Question: I need to calculate the area where two functions overlap. I use normal distributions in this particular simplified example, but I need a more general procedure that adapts to other functions too.
See image below to get an idea of what I mean, where the red area is what I'm after:

This is the MWE I have so far:
'''
import matplotlib.pyplot as plt
import numpy as np
from scipy import stats
# Generate random data uniformly distributed.
a = np.random.normal(1., 0.1, 1000)
b = np.random.normal(1., 0.1, 1000)
# Obtain KDE estimates foe each set of data.
xmin, xmax = -1., 2.
x_pts = np.mgrid[xmin:xmax:1000j]
# Kernels.
ker_a = stats.gaussian_kde(a)
ker_b = stats.gaussian_kde(b)
# KDEs for plotting.
kde_a = np.reshape(ker_a(x_pts).T, x_pts.shape)
kde_b = np.reshape(ker_b(x_pts).T, x_pts.shape)
# Random sample from a KDE distribution.
sample = ker_a.resample(size=1000)
# Compute the points below which to integrate.
iso = ker_b(sample)
# Filter the sample.
insample = ker_a(sample) < iso
# As per Monte Carlo, the integral is equivalent to the
# probability of drawing a point that gets through the
# filter.
integral = insample.sum() / float(insample.shape[0])
print integral
plt.xlim(0.4,1.9)
plt.plot(x_pts, kde_a)
plt.plot(x_pts, kde_b)
plt.show()
'''
where I apply 'Monte Carlo' to obtain the integral.
The problem with this method is that when I evaluate sampled points in either distribution with 'ker_b(sample)' (or 'ker_a(sample)'), I get values placed the KDE line. Because of this, even clearly overlapped distributions which should return a common/overlapped area value very close to 1. return instead small values (the total area of either curve is 1. since they are probability density estimates).
How could I fix this code to give the expected results?
---
This is how I applied Zhenya's answer
'''
# Calculate overlap between the two KDEs.
def y_pts(pt):
y_pt = min(ker_a(pt), ker_b(pt))
return y_pt
# Store overlap value.
overlap = quad(y_pts, -1., 2.)
'''
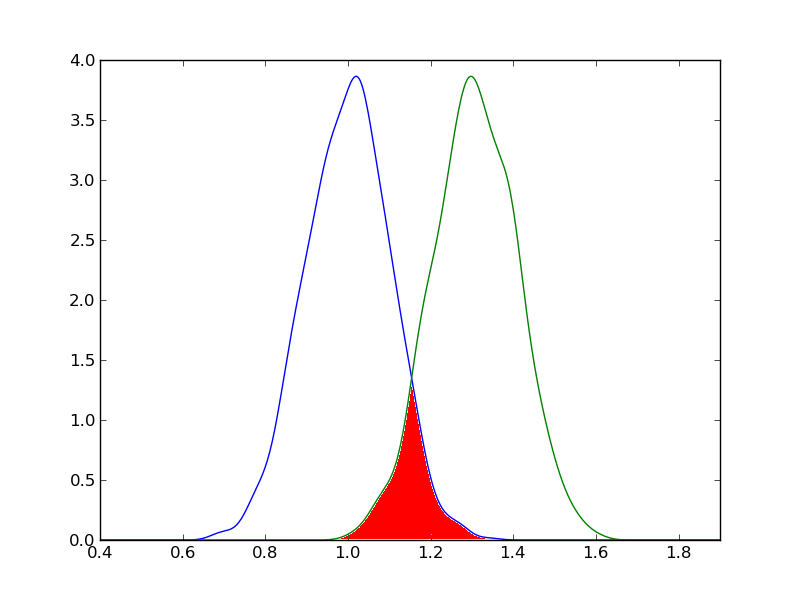
Answer: The red area on the plot is the integral of 'min(f(x), g(x))', where 'f' and 'g' are your two functions, green and blue. To evaluate the integral, you can use any of the integrators from 'scipy.integrate' ('quad''s the default one, I'd say) -- or an MC integrator, of course, but I don't quite see the point of that.